Question: Some sql query gives me the following result:

As you can see, it already has GROUP BY.
So what I need? I need to group it again (by treatment_name) and count rows for each group. See more details on screenshot.
Here is full query:
'''
SELECT
treatment_summaries.*
FROM 'treatment_summaries'
INNER JOIN
'treatments'
ON
'treatments'.'treatment_summary_id' = 'treatment_summaries'.'id'
AND
(treatment <> '' and treatment is not null)
INNER JOIN
'treatment_reviews'
ON
'treatment_reviews'.'treatment_id' = 'treatments'.'id'
INNER JOIN
'conditions_treatment_reviews'
ON
'conditions_treatment_reviews'.'treatment_review_id' = 'treatment_reviews'.'id'
INNER JOIN
'conditions' ON 'conditions'.'id' = 'conditions_treatment_reviews'.'condition_id'
INNER JOIN 'conditions_treatment_summaries' 'conditions_treatment_summaries_join'
ON
'conditions_treatment_summaries_join'.'treatment_summary_id' = 'treatment_summaries'.'id'
INNER JOIN 'conditions' 'conditions_treatment_summaries'
ON 'conditions_treatment_summaries'.'id' = 'conditions_treatment_summaries_join'.'condition_id'
WHERE
'conditions'.'id' = 9
AND 'conditions'.'id' IN (9)
AND (latest_review_id is not null)
GROUP BY
treatment_reviews.id
ORDER BY
treatment_summaries.reviews_count desc
LIMIT 20 OFFSET 0
'''
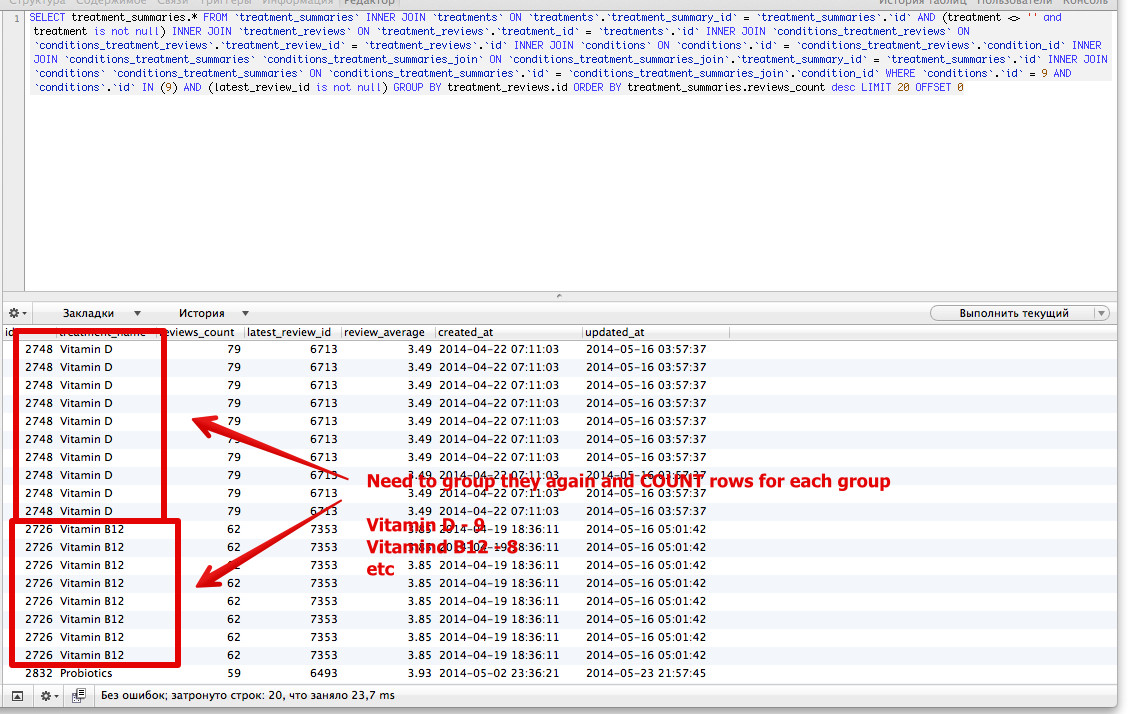
Answer: Maybe there is another issue, cause should not leave same lines (for given column), but anyway you can wrap it like this:
'''
SELECT * FROM ( YOUR_SQL_SELECT_WITH_EVERYTHING ) GROUP BY id
'''
So the result you get will behave as another and you can do all operations like again.